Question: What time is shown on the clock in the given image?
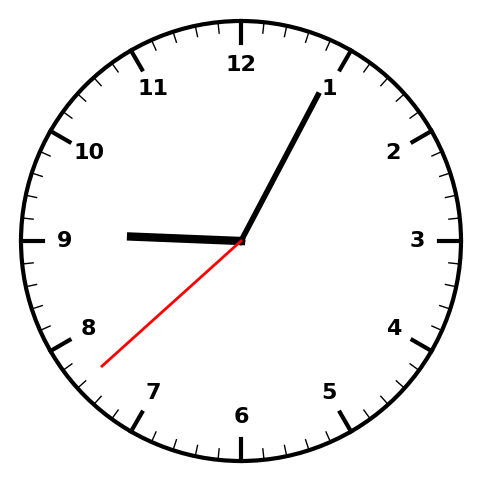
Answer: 09:04:38